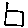
Label: square